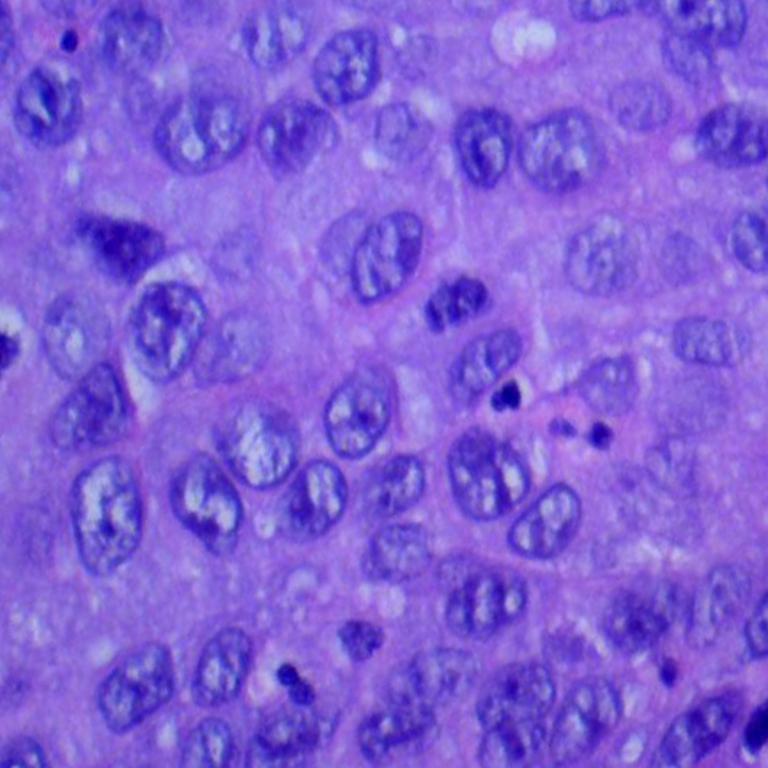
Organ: lung
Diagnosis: squamous carcinomas